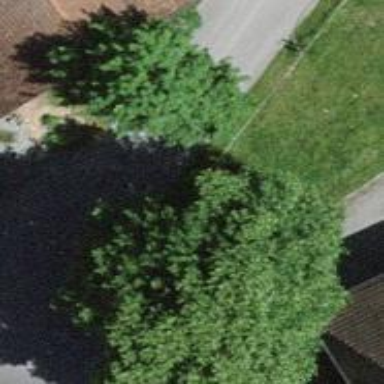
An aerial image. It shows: Beautiful tree in nature.